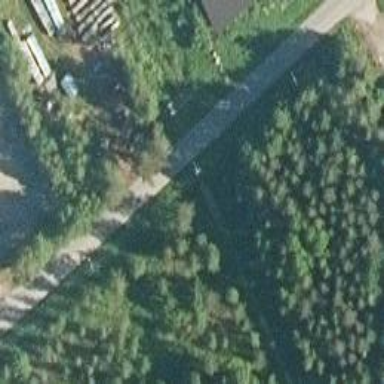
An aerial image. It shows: Abandoned railway.